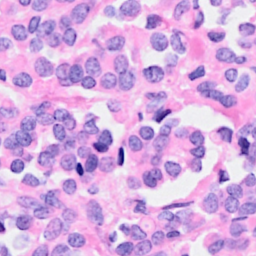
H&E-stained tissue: Breast